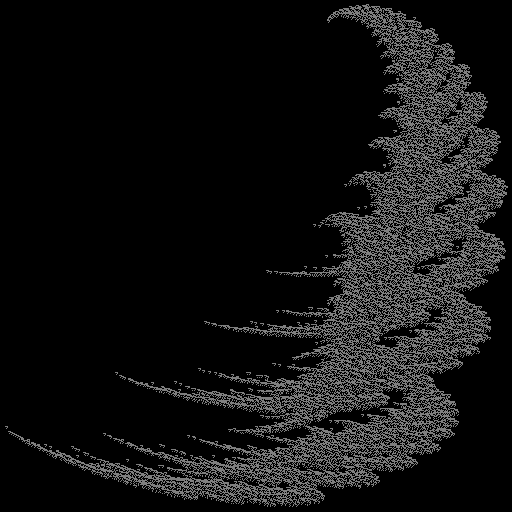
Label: snowdrift